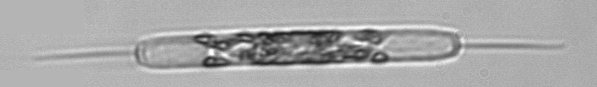
Label: Ditylum_brightwellii